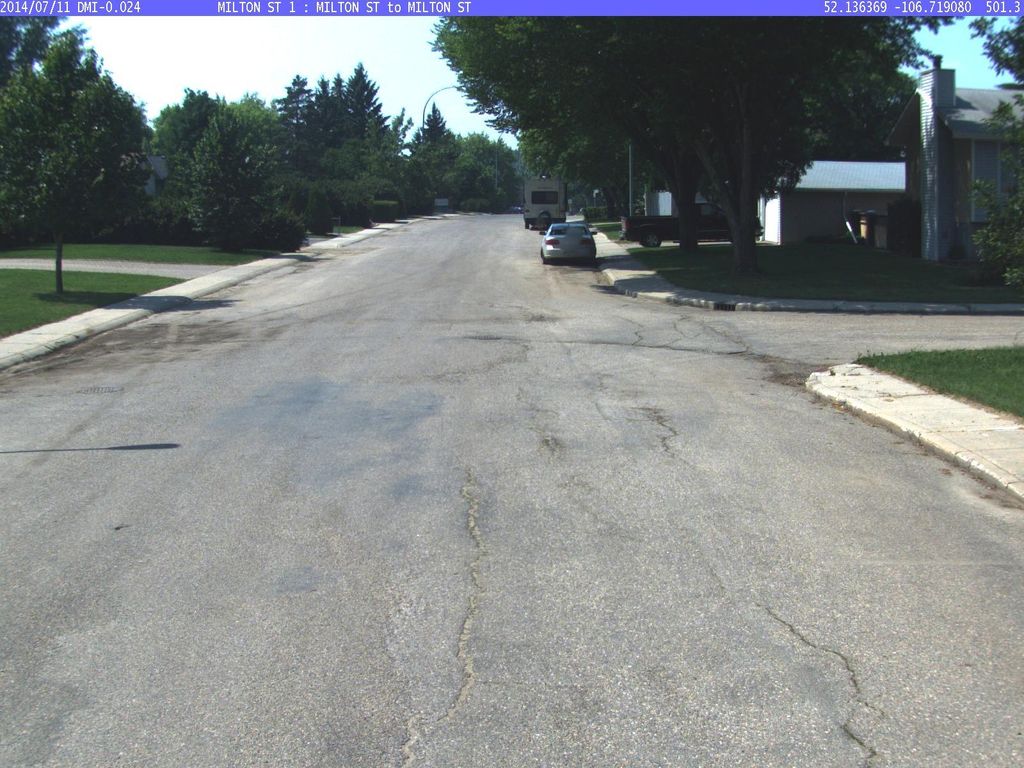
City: saskatoon